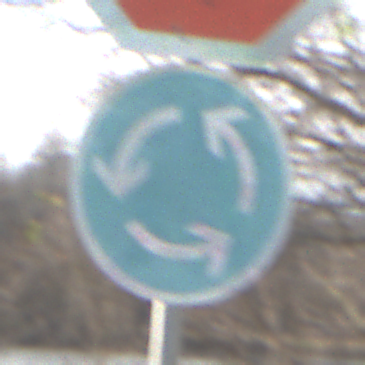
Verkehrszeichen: Kreisverkehr
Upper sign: Stop
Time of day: MorningAfternoon
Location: Outdoor (Nature)
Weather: PartlyCloudy
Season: NotSpecified
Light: Natural